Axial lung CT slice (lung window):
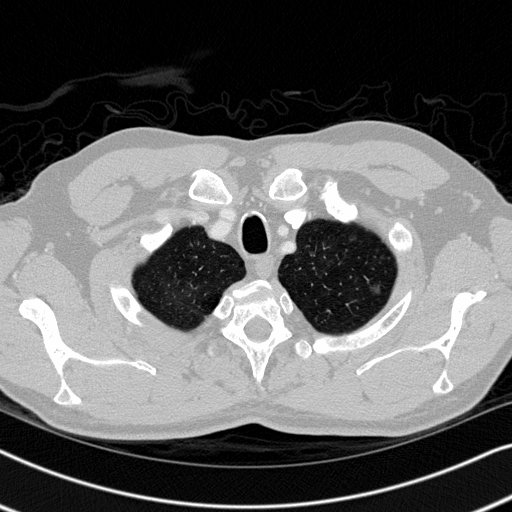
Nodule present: yes
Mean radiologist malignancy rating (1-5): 2.5